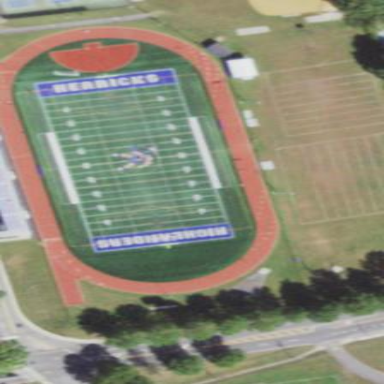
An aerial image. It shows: American football pitch with artificial turf surface for leisure land.